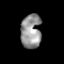
Tissue: prostate
Cell type: Epithelial cells
Senescence score: 0.3379
Nuclear area (px): 672
Mean DAPI intensity: 148.033